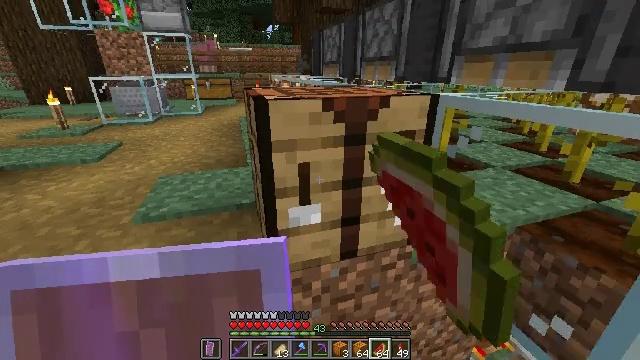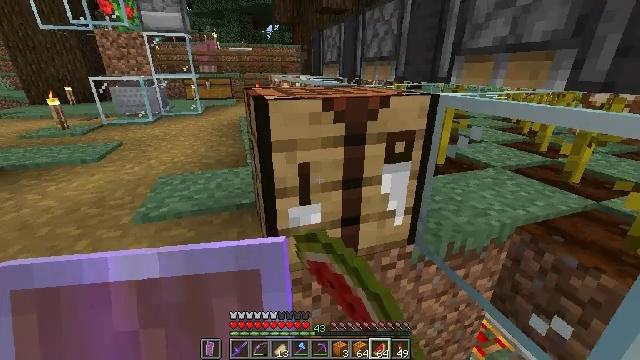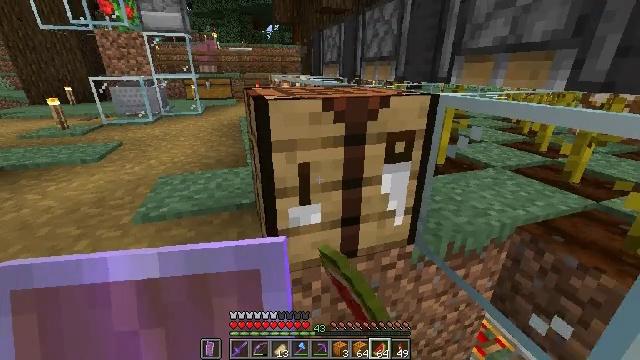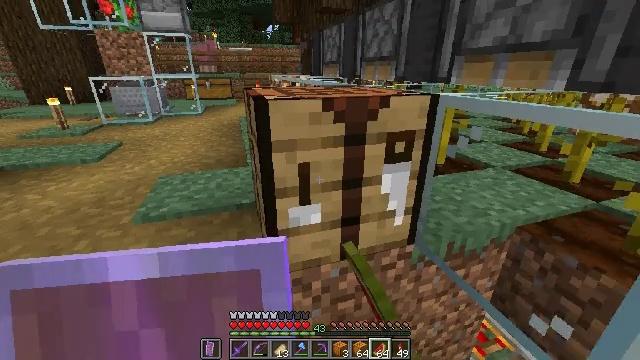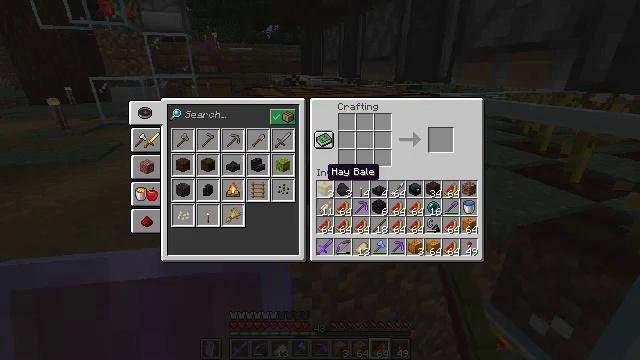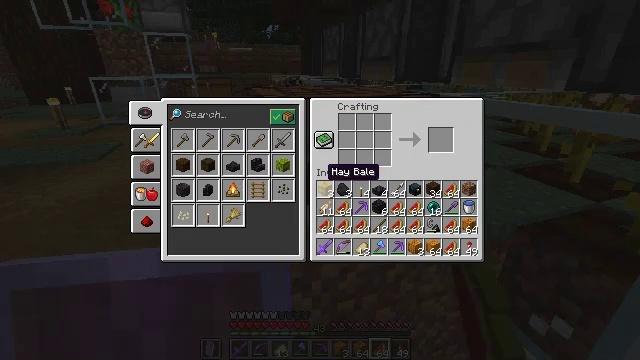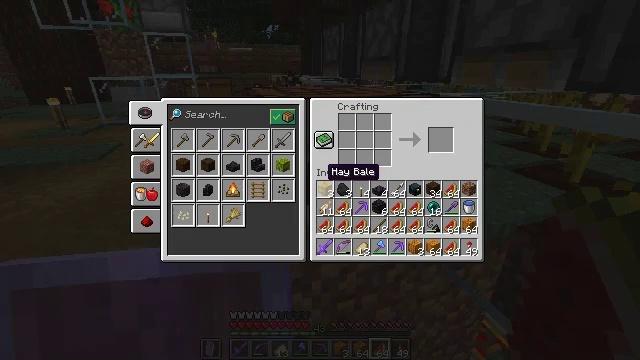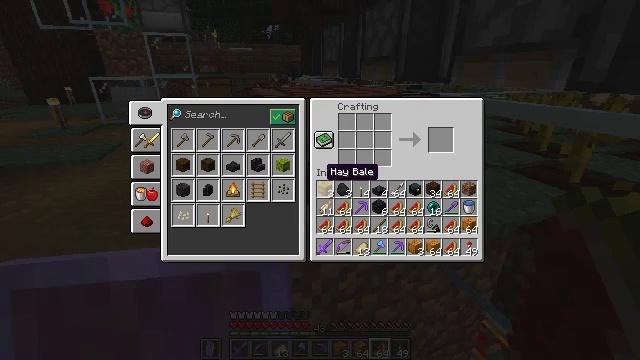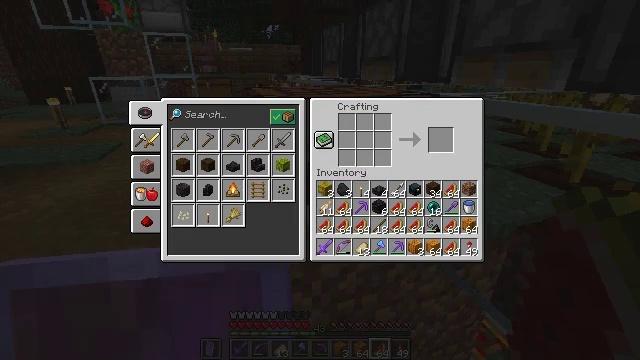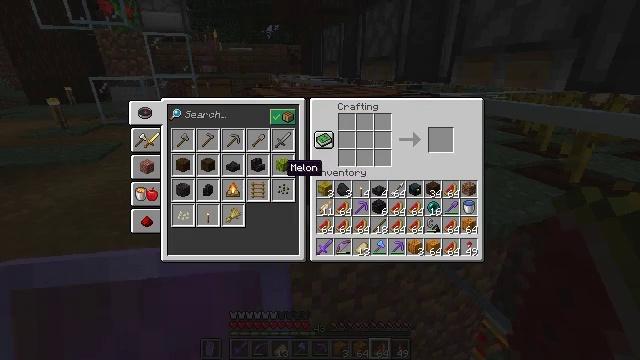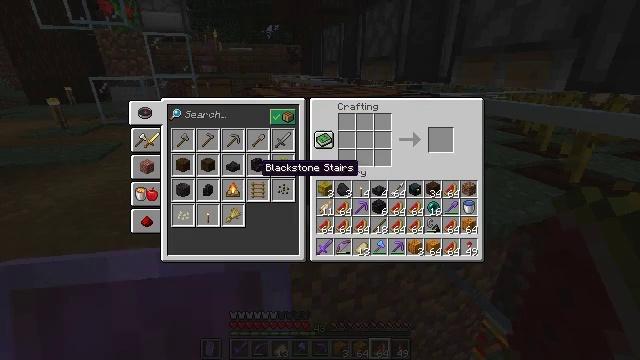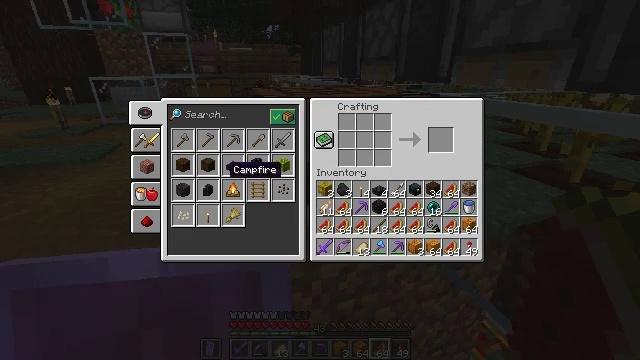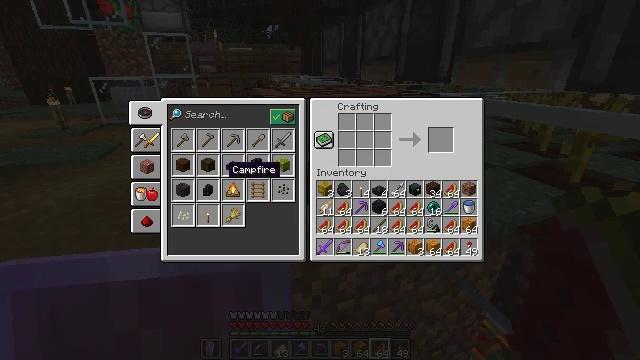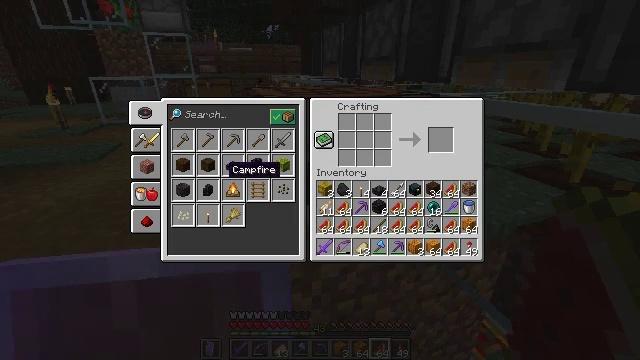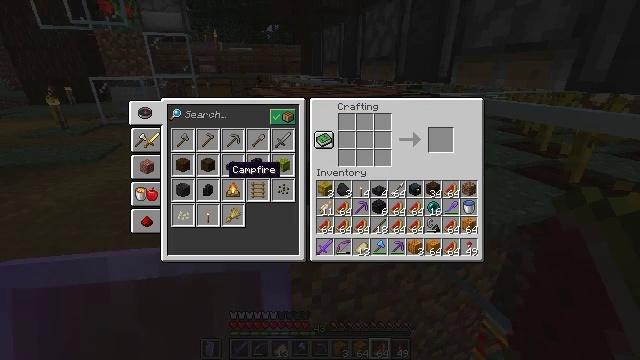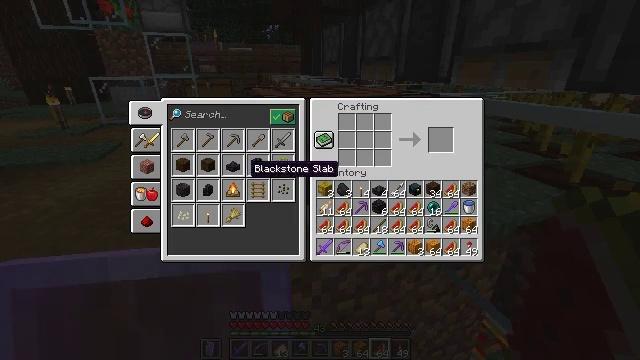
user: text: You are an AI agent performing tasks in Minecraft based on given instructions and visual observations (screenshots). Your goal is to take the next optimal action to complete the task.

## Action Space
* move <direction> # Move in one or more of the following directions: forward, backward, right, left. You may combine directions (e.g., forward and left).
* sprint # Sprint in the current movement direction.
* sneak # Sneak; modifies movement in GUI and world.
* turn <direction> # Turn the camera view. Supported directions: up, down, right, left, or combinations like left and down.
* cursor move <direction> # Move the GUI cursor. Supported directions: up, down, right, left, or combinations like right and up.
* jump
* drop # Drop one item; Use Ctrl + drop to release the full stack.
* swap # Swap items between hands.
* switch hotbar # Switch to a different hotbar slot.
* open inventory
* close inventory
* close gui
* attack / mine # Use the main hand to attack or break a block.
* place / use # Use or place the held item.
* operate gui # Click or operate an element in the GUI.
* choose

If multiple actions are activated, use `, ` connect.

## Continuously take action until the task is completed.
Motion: motion action
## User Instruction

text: Make a melon using melon slices.
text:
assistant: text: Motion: use / place
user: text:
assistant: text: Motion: use / place
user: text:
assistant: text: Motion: no_op
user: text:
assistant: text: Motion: no_op
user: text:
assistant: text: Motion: no_op
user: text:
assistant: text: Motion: no_op
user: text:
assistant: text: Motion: no_op
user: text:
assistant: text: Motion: turn left
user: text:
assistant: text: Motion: turn left
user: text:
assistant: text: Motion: turn left
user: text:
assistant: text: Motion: turn left
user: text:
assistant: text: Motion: sneak
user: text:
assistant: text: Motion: sneak
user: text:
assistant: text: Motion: sneak
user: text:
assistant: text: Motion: sneak, turn right
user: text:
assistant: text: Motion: sneak, turn right
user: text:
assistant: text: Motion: sneak, turn right
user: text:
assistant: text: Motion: sneak, turn right
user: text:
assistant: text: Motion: sneak
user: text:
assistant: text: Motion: sneak
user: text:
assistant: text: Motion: sneak
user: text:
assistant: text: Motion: sneak
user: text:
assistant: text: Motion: sneak
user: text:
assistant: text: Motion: sneak, attack / mine
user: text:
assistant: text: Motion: sneak, attack / mine
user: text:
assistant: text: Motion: sneak, attack / mine
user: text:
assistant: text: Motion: sneak, attack / mine
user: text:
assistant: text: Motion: sneak, attack / mine
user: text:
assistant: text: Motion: sneak, attack / mine
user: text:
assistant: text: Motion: sneak, attack / mine